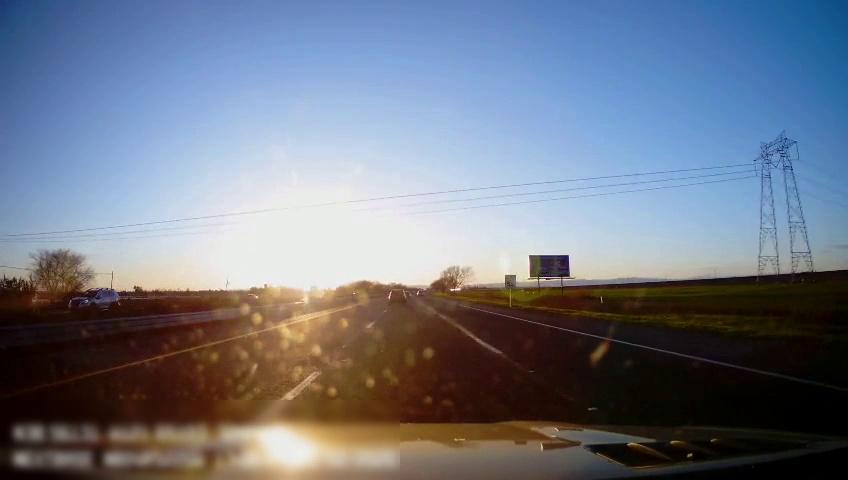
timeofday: Day
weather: Sunny
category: Drivable Space
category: Vehicles | Car
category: Vehicles | Car
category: Vehicles | SUV
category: Lanes | Alternate Lane
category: Lanes | Current Lane
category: Lanes | Current Lane
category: Lanes | Alternate Lane
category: Traffic | Signs
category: Traffic | Signs